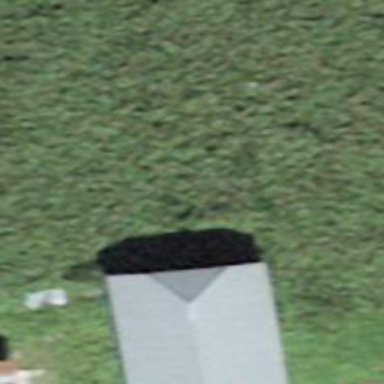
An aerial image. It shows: Isolated dwelling in remote location.